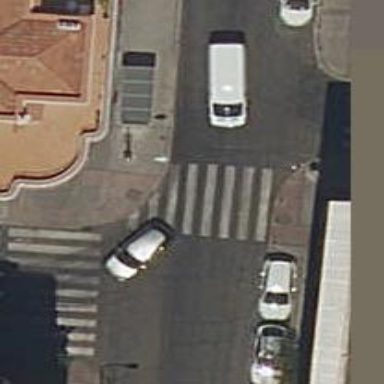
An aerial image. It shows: Marked crossing on the road.